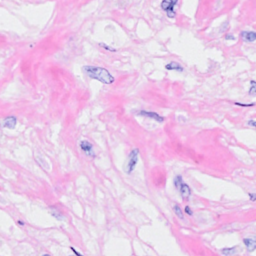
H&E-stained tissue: Breast